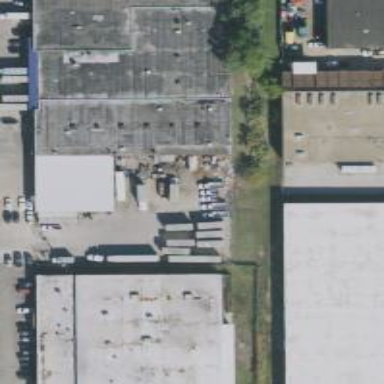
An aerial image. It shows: Warehouse.